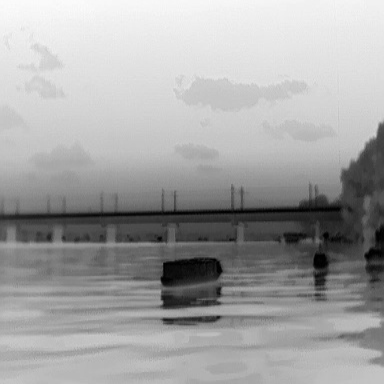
There is a fishing_boat in the infrared image.